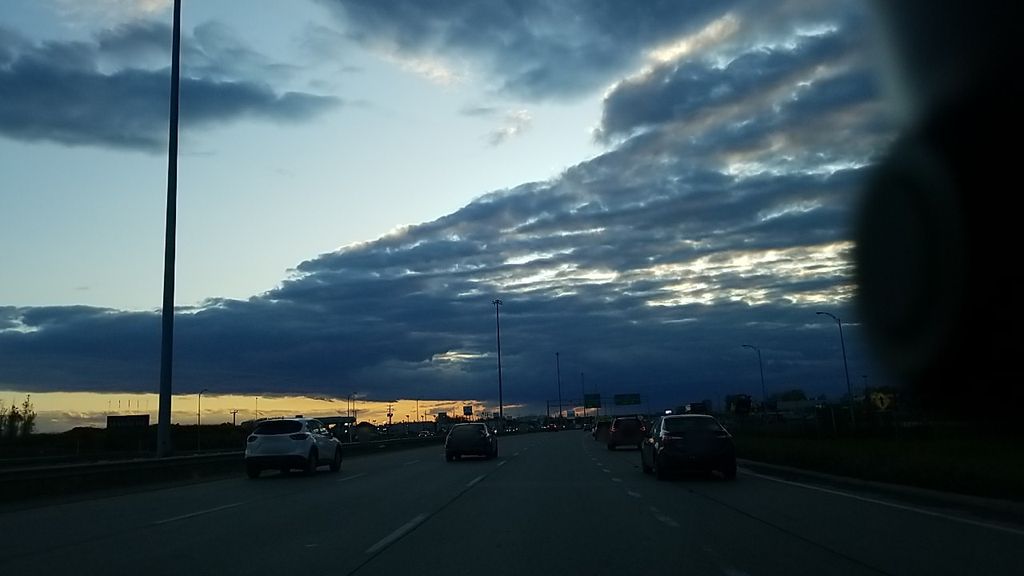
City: montreal